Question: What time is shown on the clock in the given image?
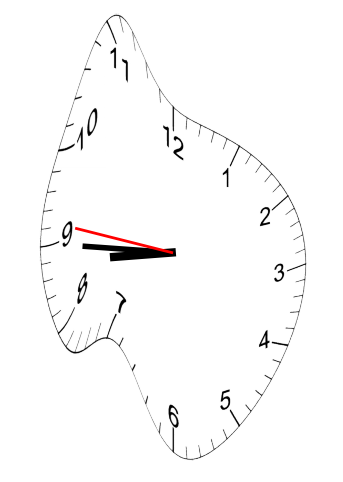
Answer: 08:44:46